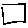
Label: square